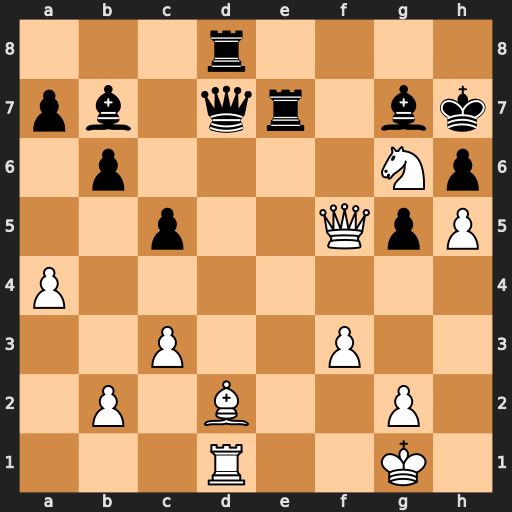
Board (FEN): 3r4/pb1qr1bk/1p4Np/2p2QpP/P7/2P2P2/1P1B2P1/3R2K1
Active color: w
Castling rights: -
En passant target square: -
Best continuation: Nf8+ Kg8 Nxd7